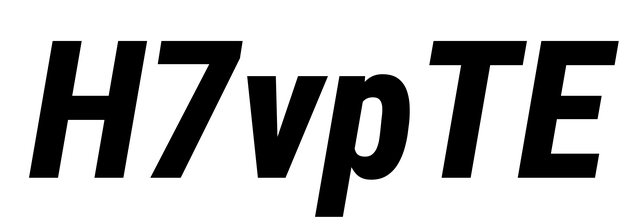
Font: Roboto-Italic_Condensed_ExtraBold_Italic